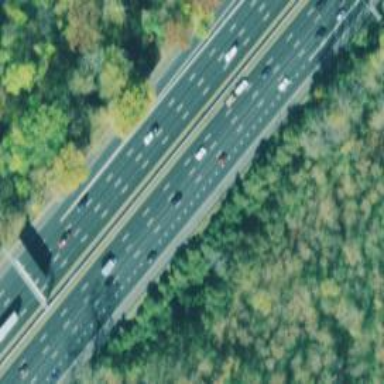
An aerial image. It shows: Bridge over motorway.